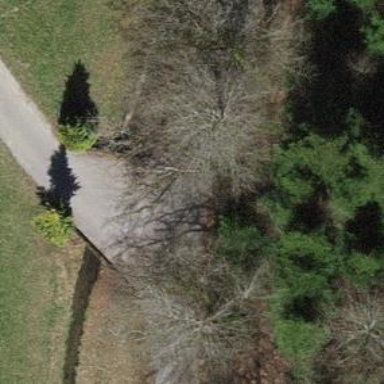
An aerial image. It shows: Culvert tunnel.